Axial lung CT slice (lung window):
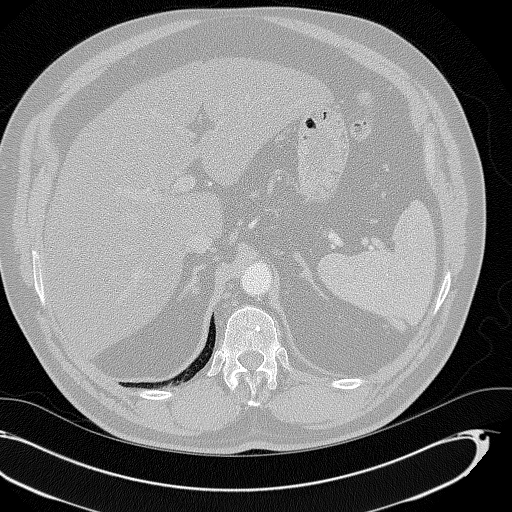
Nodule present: no